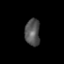
Tissue: prostate
Cell type: T cells
Senescence score: 0.3397
Nuclear area (px): 394
Mean DAPI intensity: 83.228